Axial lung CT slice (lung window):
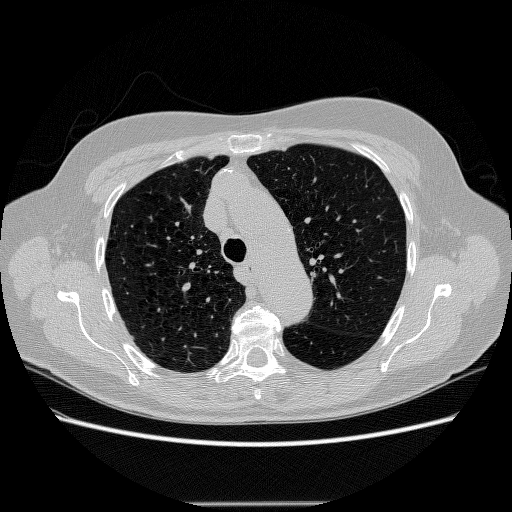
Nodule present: no